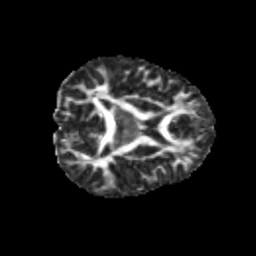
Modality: FA
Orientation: axial
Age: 13
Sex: male
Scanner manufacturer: siemens
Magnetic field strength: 3 T
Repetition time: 3.8 s
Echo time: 0.07 s